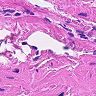
Metastatic tissue present: no